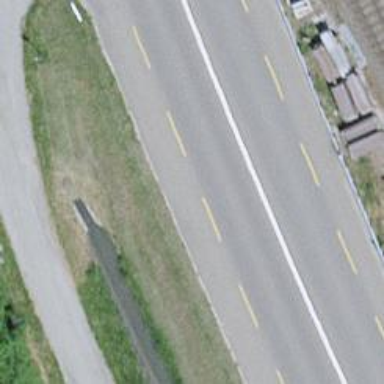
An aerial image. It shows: Primary highway with designated cycle lane.